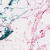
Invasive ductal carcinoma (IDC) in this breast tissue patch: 0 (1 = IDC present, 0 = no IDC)